Field crop: maize
Growth stage: 2
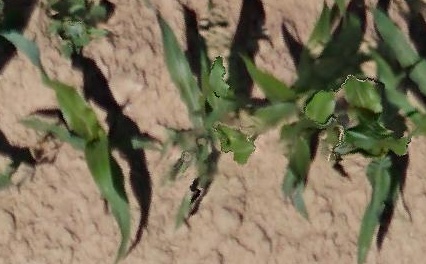
Species: maize